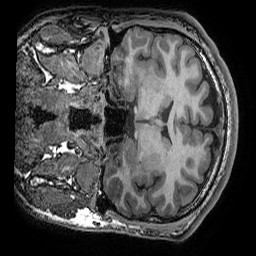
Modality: T1w
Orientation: coronal
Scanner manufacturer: ge
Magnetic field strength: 3 T
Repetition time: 0.008184 s
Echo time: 0.003192 s